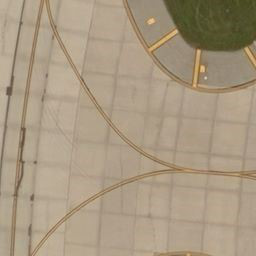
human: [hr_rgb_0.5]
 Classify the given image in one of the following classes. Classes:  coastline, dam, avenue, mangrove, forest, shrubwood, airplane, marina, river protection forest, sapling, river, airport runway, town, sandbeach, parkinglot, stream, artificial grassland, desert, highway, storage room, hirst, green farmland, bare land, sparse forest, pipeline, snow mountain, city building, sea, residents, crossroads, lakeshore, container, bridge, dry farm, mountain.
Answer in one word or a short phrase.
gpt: airport runway